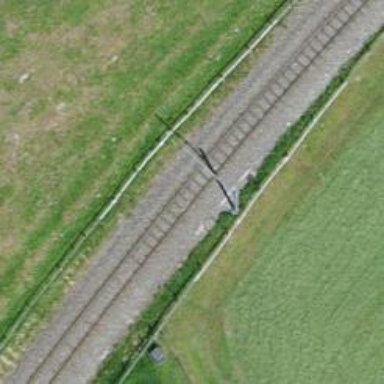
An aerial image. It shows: Narrow-gauge railway track with one electrified contact line.